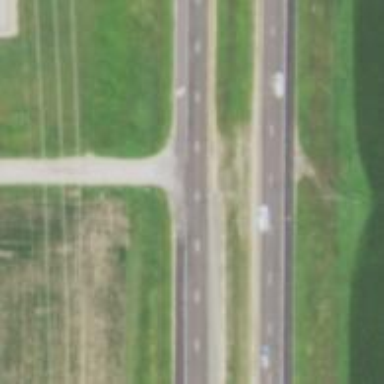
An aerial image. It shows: Asphalt trunk highway which is also expressway.